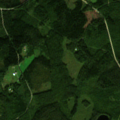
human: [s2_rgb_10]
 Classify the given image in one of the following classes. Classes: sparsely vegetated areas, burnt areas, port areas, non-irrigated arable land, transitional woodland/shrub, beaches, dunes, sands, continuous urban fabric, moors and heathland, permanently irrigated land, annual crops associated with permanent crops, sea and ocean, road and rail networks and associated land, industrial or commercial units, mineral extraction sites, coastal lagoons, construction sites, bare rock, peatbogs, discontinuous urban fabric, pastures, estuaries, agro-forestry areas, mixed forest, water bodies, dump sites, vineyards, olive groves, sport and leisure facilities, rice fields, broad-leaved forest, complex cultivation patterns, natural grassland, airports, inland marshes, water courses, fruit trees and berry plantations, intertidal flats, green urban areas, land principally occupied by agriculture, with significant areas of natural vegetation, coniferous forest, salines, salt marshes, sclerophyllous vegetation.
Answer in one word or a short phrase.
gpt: coniferous forest, mixed forest, transitional woodland/shrub